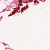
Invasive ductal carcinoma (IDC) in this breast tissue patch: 0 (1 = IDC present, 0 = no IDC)